Question: So what I'm trying to do is simple; I want to write a function into the memory of another process and execute it. What I've done is gotten the size of the function and just used WriteProcessMemory to do this. I have successfully created a thread to run this function, confirmed using cheat engine's debugging features.
The function looks like so:
'''
inline void __cdecl Test( )
{ }
'''
Looks pretty simple. It shouldn't rely on anything that needs to be relocated, so it should work just fine. It is inline because I defined it in a header, if that is relevant. Although this function does NOTHING, this is what is happening in cheat engine:

It's odd that it's copying a string, but more so that it's calling a function? Since this random function call is happening, the program crashes because the address isn't relocated to match where functions are in the new process. So, my question is: why in the world is it calling a function and how can I stop this from happening?
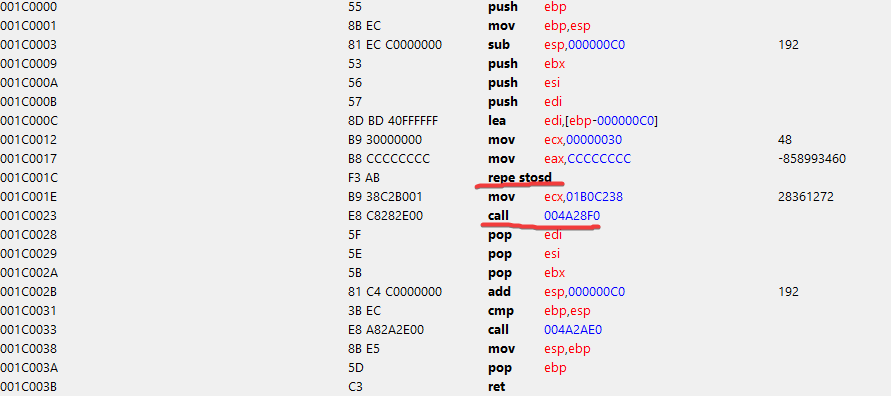
Answer: So basically, debug mode was the cause for this issue and does not occur in release.